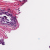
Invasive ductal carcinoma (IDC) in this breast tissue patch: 0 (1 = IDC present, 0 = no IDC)